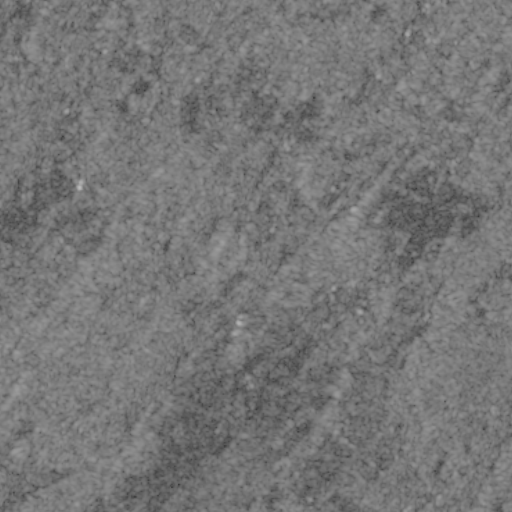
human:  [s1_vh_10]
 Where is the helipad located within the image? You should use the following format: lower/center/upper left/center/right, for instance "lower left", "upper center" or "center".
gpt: The helipad is located in the upper right of the image.
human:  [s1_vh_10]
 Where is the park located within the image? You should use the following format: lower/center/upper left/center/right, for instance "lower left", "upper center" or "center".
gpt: The park is located in the center left of the image.
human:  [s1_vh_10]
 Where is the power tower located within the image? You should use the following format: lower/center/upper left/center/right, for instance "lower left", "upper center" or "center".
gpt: The power tower is located in the upper of the image.
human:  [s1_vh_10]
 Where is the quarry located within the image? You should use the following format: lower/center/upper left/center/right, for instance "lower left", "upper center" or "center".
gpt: The quarry is located in the upper right of the image.
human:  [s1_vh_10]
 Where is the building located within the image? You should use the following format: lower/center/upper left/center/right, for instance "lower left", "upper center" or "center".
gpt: The building is located in the center right of the image.
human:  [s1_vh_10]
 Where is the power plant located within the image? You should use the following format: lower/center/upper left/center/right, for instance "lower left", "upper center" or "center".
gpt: There is no power plant in the image.

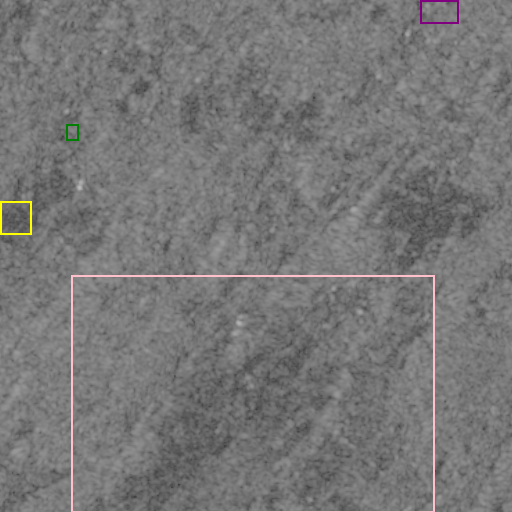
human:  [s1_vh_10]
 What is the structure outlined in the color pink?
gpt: The structure outlined in pink is a crop field.
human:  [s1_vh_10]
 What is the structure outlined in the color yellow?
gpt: The structure outlined in yellow is a park.
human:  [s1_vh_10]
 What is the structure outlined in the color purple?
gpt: The structure outlined in purple is a quarry.
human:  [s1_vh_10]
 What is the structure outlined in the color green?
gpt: The structure outlined in green is a building.
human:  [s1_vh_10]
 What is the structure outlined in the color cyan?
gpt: There is no cyan outline.